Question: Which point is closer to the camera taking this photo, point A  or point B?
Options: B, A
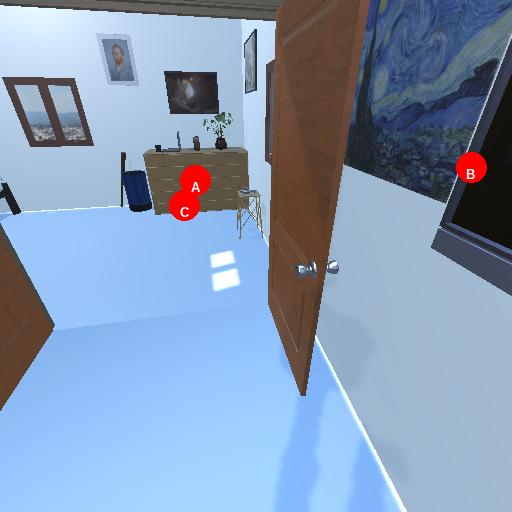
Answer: B